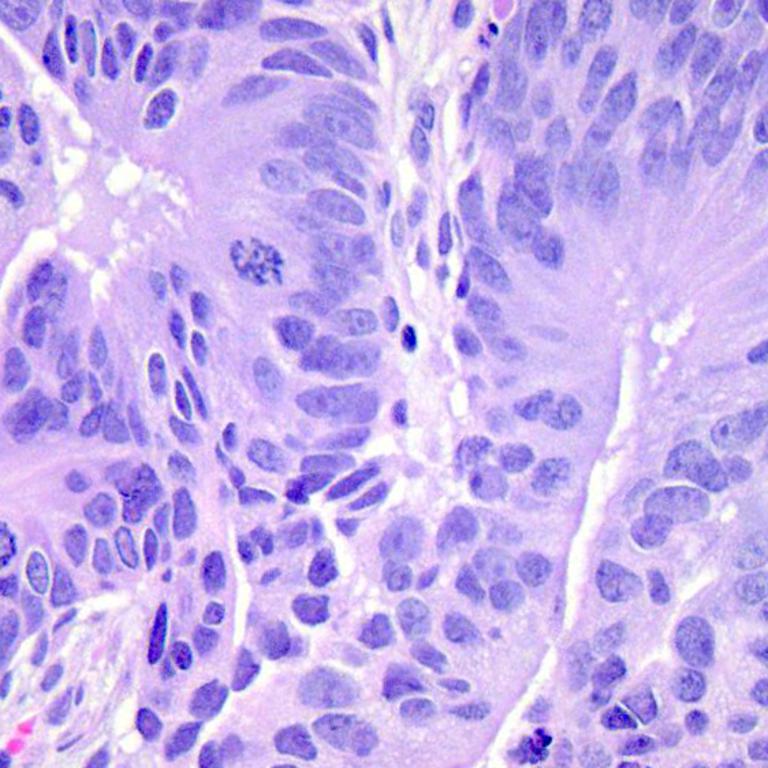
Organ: colon
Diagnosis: adenocarcinomas